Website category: movie
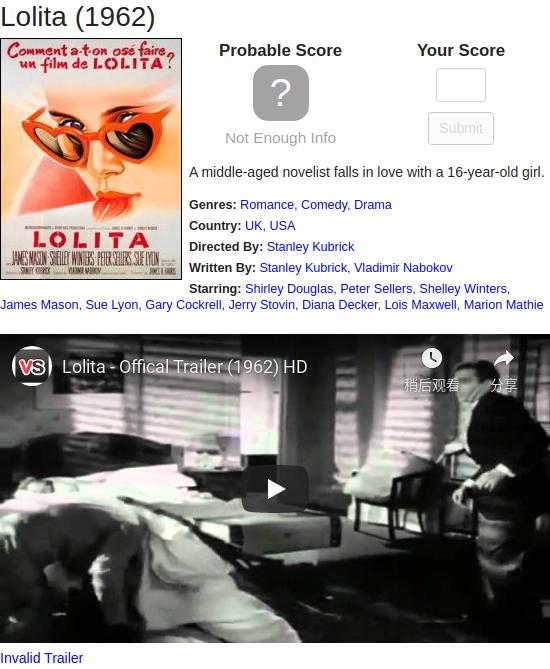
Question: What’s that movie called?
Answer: Lolita

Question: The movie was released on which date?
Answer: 1962

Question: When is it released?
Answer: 1962

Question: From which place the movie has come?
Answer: UK

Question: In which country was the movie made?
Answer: UK

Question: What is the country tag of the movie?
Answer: UK

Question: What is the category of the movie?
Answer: Romance

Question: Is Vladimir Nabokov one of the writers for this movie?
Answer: yes

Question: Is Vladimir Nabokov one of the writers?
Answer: yes

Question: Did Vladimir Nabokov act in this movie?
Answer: no

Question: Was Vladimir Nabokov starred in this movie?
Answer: no

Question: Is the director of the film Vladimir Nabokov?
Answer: no

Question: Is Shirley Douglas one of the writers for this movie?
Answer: no

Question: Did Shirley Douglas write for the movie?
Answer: no

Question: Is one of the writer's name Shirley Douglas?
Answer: no

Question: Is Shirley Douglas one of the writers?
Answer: no

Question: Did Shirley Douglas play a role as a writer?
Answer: no

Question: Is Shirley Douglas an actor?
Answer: yes

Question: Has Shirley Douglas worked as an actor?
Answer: yes

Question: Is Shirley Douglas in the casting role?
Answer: yes

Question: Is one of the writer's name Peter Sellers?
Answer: no

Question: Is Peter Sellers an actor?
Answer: yes

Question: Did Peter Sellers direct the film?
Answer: no

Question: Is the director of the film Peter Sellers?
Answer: no

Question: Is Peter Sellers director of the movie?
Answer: no

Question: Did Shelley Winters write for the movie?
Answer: no

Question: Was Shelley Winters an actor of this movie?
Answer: yes

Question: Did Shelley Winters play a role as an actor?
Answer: yes

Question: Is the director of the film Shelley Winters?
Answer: no

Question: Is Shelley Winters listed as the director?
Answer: no

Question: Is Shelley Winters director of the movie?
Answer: no

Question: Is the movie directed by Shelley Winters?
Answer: no

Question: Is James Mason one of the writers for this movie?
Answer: no

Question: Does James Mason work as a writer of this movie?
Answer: no

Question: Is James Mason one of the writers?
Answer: no

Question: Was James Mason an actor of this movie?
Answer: yes

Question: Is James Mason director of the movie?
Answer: no

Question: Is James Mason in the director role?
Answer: no

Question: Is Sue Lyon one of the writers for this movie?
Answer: no

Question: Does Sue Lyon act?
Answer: yes

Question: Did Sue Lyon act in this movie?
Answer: yes

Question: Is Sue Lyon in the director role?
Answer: no

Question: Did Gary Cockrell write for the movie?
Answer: no

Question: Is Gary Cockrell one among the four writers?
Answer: no

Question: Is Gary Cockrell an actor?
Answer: yes

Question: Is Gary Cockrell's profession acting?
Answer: yes

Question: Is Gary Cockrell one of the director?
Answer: no

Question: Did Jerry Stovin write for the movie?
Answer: no

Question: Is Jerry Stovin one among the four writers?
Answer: no

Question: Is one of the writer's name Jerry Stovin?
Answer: no

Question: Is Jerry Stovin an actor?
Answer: yes

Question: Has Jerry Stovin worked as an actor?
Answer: yes

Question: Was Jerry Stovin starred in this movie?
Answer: yes

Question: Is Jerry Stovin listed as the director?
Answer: no

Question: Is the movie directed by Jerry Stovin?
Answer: no

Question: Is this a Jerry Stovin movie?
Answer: no

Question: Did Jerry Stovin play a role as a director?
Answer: no

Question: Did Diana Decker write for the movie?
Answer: no

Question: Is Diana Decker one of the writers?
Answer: no

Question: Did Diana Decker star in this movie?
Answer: yes

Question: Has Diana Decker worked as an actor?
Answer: yes

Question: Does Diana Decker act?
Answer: yes

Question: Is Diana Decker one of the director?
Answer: no

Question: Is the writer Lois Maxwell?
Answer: no